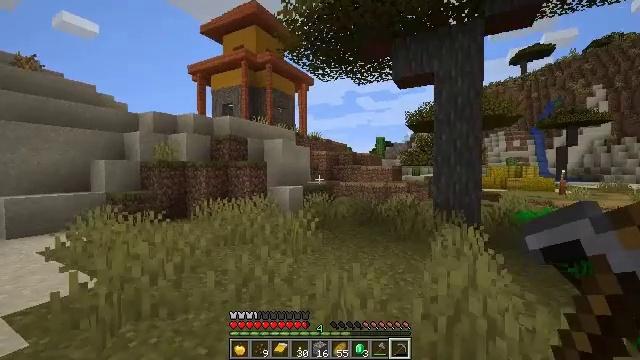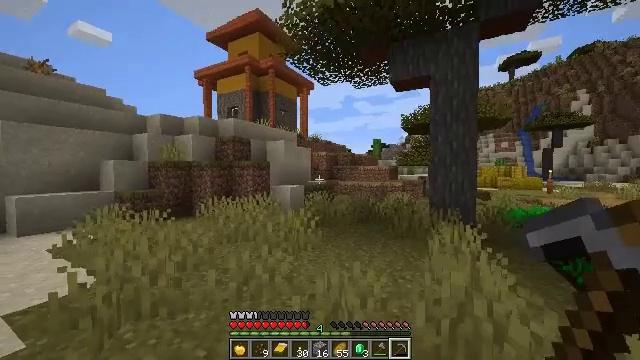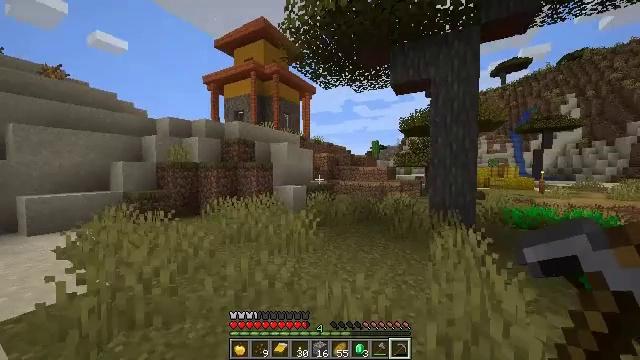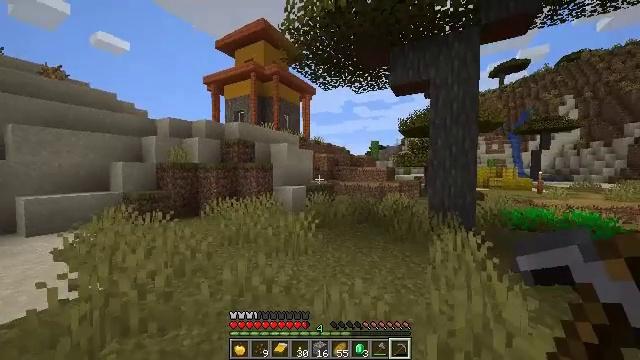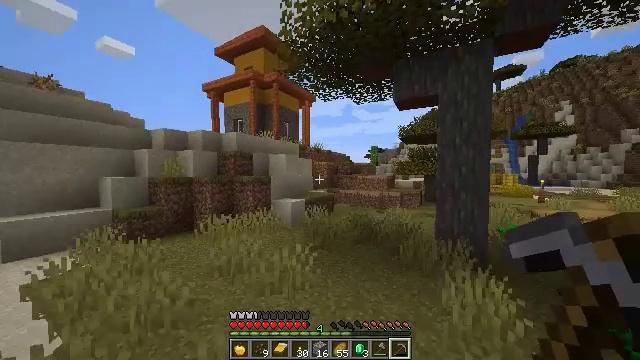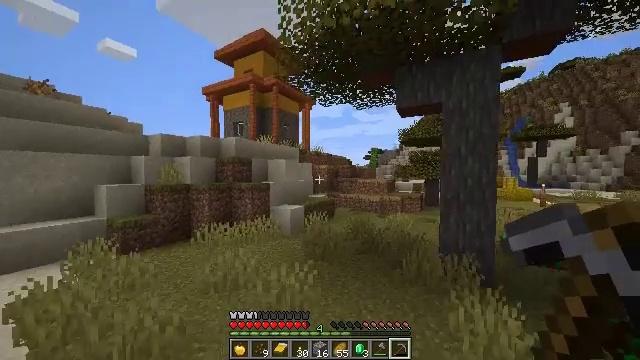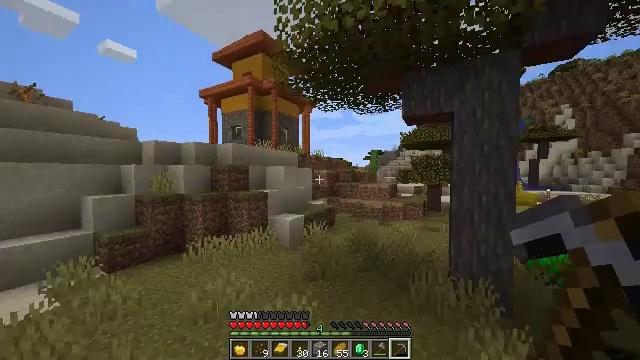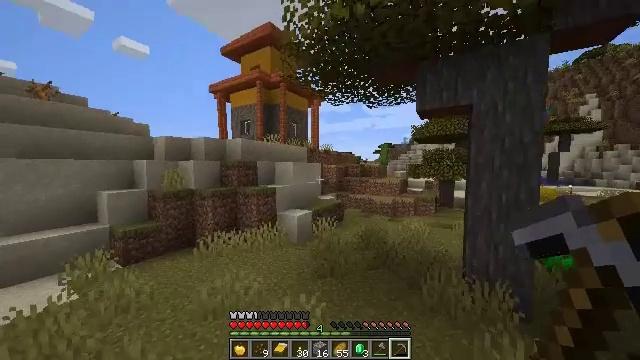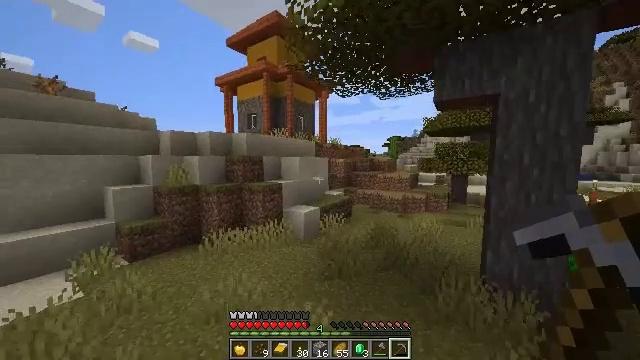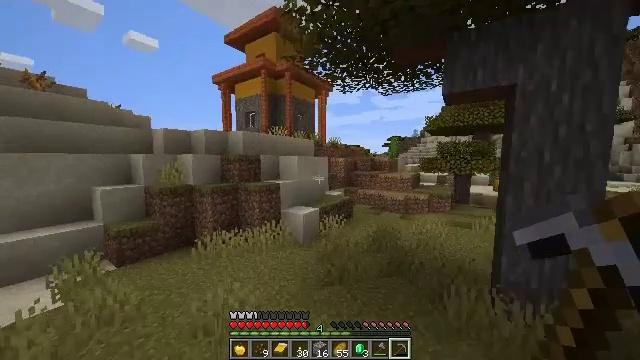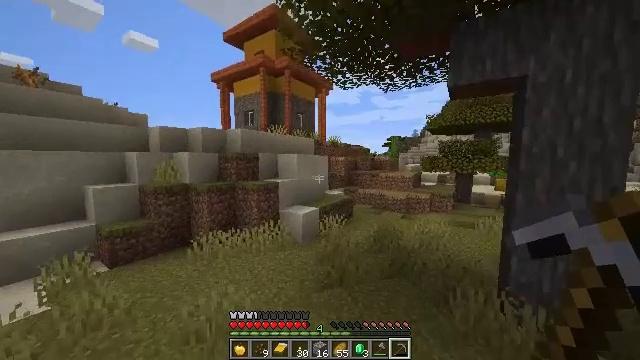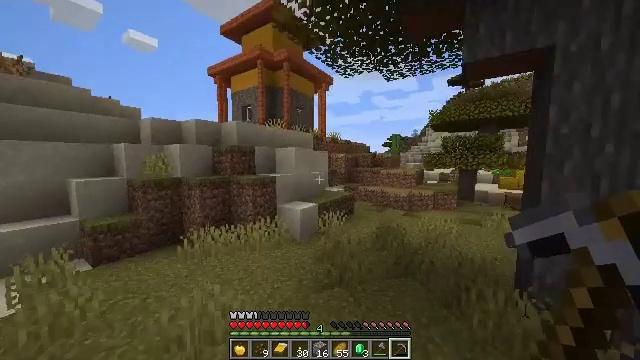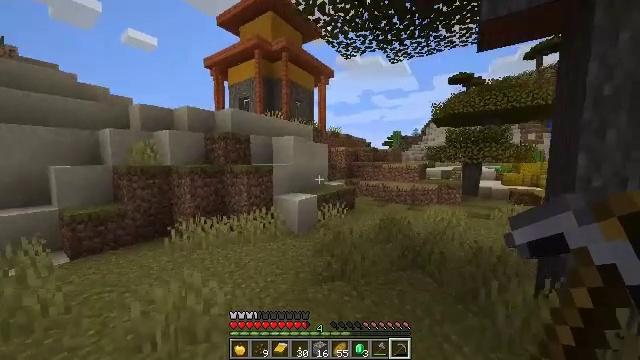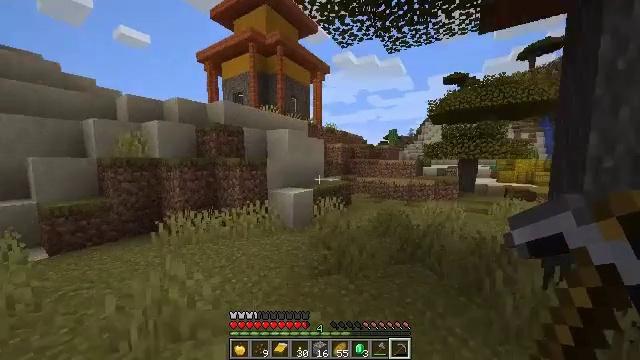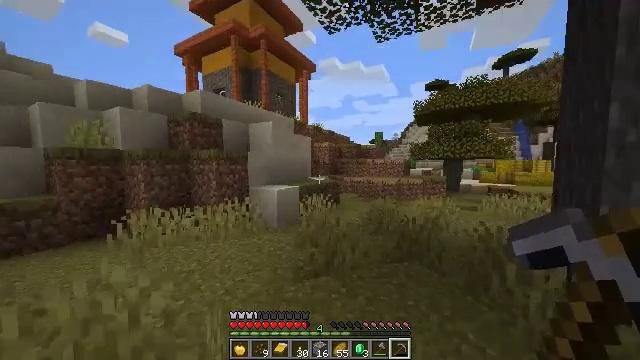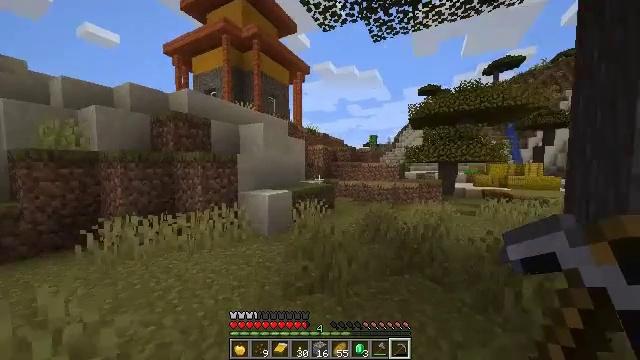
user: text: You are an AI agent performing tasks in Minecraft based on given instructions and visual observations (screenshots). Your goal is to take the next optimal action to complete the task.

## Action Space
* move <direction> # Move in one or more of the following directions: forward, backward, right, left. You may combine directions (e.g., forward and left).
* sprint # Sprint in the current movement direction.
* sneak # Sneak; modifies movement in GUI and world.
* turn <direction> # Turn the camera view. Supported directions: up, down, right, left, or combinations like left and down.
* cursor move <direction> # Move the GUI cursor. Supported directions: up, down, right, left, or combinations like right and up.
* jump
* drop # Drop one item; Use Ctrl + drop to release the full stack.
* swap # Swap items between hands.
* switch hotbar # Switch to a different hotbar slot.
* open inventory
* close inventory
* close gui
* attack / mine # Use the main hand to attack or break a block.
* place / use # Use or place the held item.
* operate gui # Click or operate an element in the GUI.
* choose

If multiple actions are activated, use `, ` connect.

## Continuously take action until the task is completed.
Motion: motion action
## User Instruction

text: Dig up yellow terracotta from the ground.
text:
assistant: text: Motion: move forward, sprint
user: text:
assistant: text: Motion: move forward, sprint
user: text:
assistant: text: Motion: move forward, sprint, jump
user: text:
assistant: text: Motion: move forward, jump
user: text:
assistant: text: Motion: move forward, jump
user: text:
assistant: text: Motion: move forward, jump
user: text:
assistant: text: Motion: move forward, turn left and down, jump
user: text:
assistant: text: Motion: move forward, turn left and down, jump
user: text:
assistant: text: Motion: move forward
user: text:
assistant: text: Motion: move forward
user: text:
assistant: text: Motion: move forward
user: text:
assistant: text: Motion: move forward
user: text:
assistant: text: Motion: move forward, turn right
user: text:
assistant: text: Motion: move forward, turn right and up
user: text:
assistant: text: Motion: move forward, turn right
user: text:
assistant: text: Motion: move forward
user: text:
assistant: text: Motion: move forward
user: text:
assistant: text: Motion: move forward
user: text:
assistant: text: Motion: move forward
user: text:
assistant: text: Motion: move forward
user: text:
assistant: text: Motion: move forward
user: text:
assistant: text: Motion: move forward
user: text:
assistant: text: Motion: move forward
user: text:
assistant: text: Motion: move forward
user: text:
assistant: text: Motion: move forward
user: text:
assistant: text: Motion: move forward
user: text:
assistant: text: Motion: move forward
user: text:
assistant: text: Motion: move forward
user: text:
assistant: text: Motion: move forward
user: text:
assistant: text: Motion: move forward